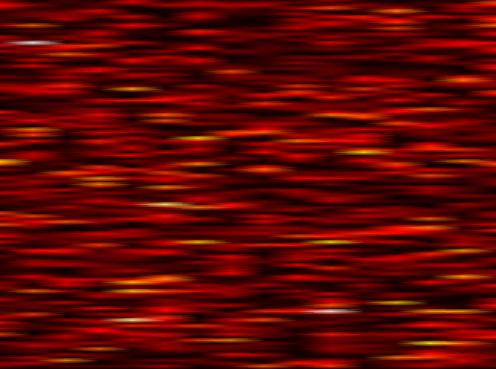
Label: FOFDM